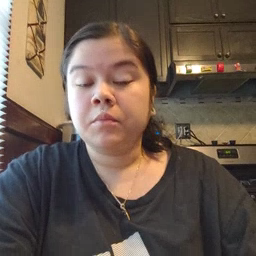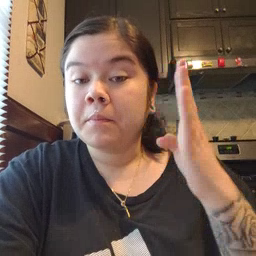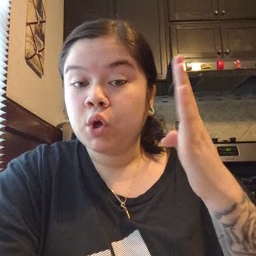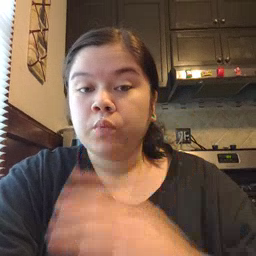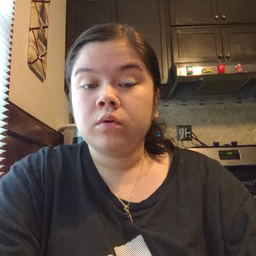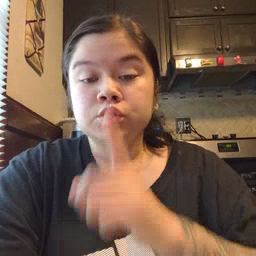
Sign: blue